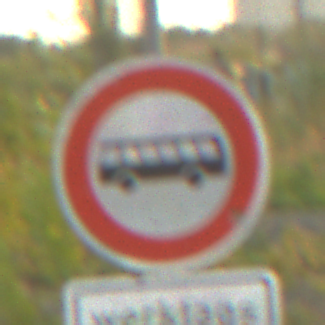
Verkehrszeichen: VerbotKraftomnibusse
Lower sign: ZeitangabenMitBeschraenkungAufWochentage7
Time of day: SunriseSunset
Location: Outdoor (Suburban)
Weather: PartlyCloudy
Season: NotSpecified
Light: Natural